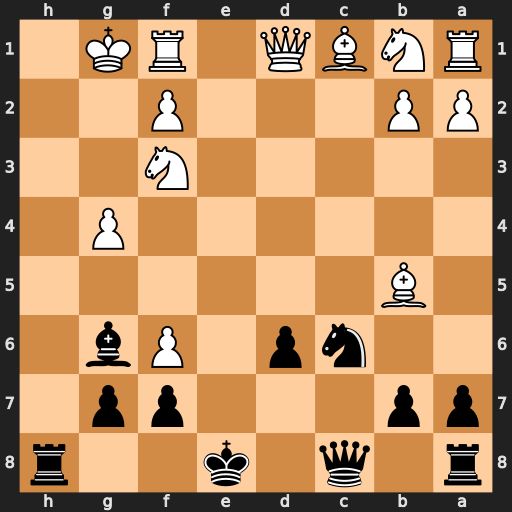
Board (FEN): r1q1k2r/pp3pp1/2np1Pb1/1B6/6P1/5N2/PP3P2/RNBQ1RK1
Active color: b
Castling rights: kq
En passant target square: -
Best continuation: Qxg4#